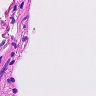
Metastatic tissue present: no